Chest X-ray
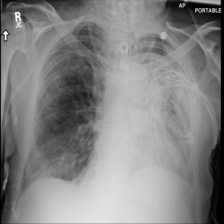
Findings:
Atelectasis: negative
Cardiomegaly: negative
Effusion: negative
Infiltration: positive
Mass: negative
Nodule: positive
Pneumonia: negative
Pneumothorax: negative
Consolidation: negative
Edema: negative
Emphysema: negative
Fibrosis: negative
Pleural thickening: negative
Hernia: negative